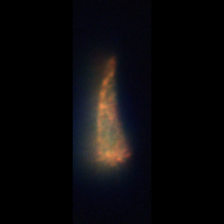
Taxon: Ciliates
Group: Other